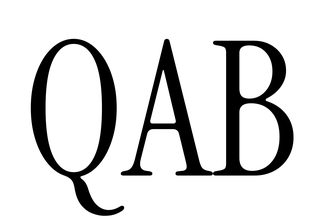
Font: InstrumentSerif-Regular